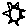
Label: sun